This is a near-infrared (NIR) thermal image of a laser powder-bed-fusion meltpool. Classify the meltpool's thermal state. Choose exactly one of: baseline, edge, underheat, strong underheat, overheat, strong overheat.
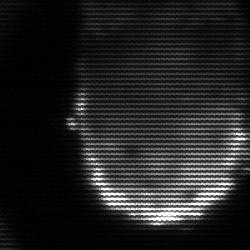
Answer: baseline